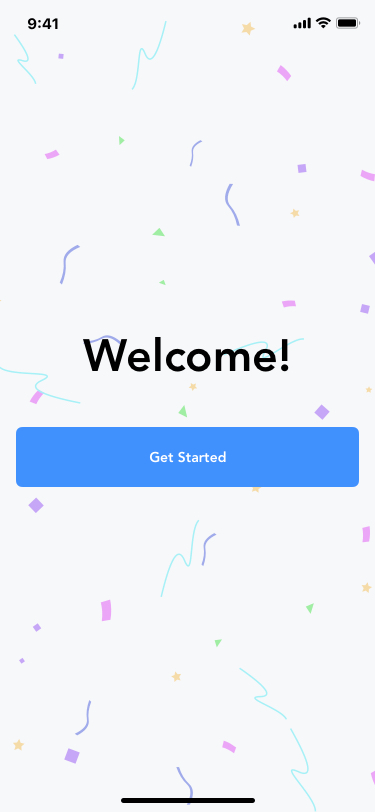
Text in this UI design:
Welcome!